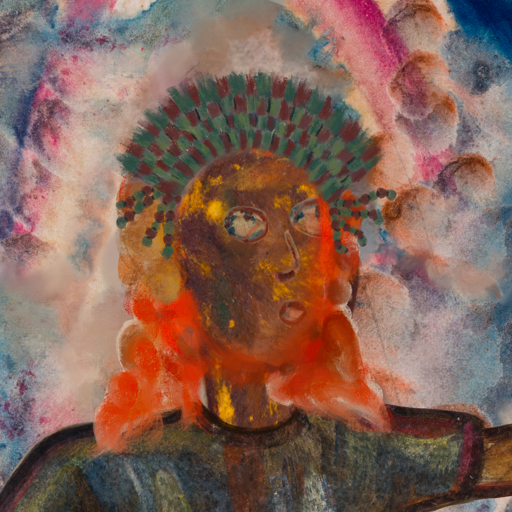
Background: Rupkatha, Head And Neck Side: Comrade, Face Side: Orphan, Bust: Mosgoul, Hair Side: Rupkatha, Head Accessory: After_Raid_Crown, Second Necklace: Blank, Necklace: Blank, Baby: Blank